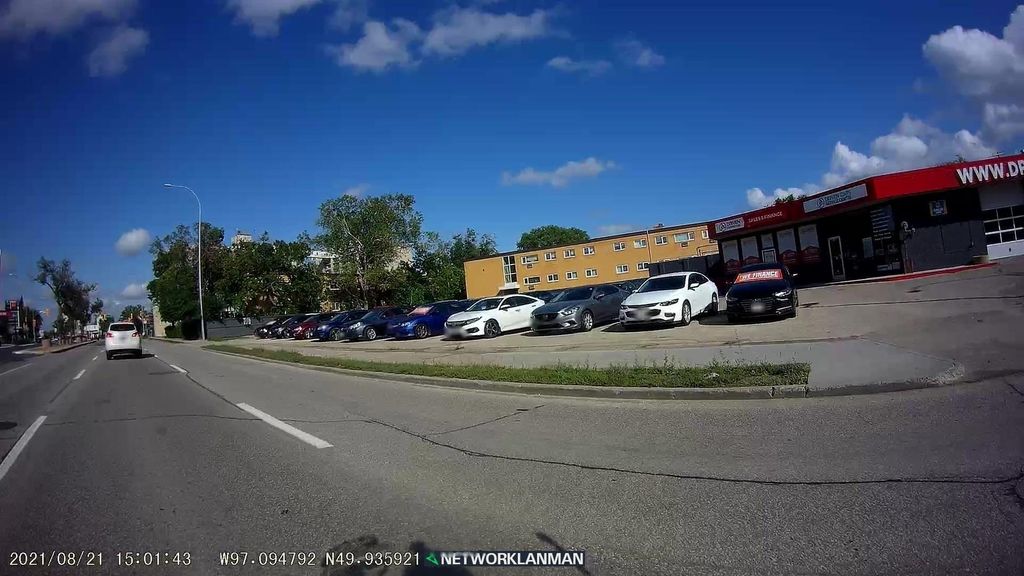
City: winnipeg